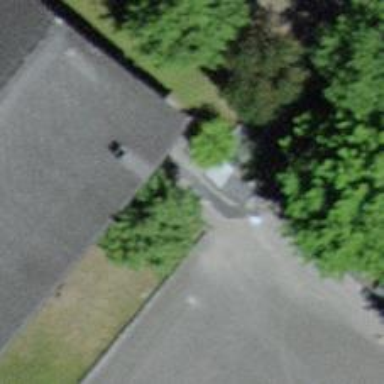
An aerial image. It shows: Road with steps.